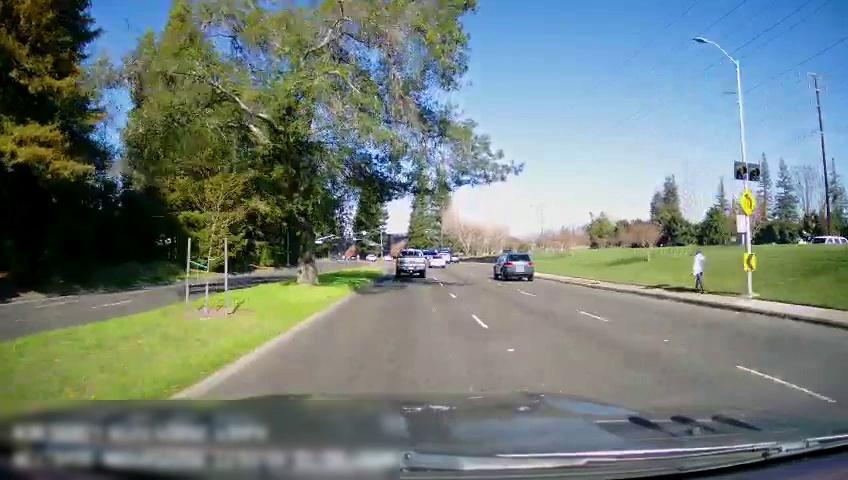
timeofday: Day
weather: Sunny
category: Drivable Space
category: Drivable Space
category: Vehicles | Truck
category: Vehicles | Car
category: Vehicles | Car
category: Pedestrians
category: Lanes | Current Lane
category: Lanes | Alternate Lane
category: Traffic | Signs
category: Traffic | Signs
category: Traffic | Signs